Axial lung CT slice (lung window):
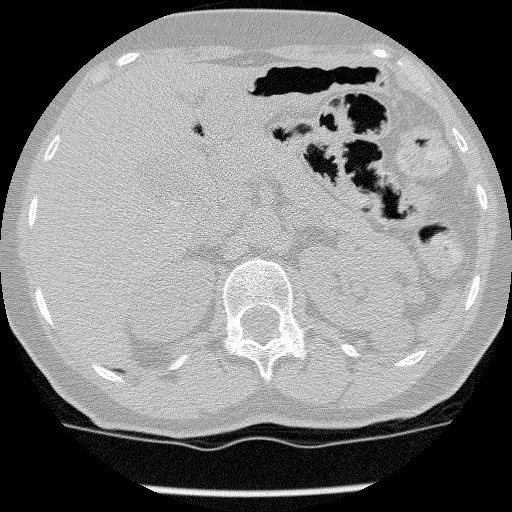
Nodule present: no